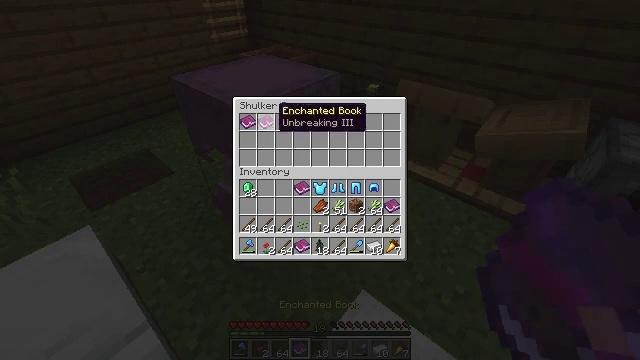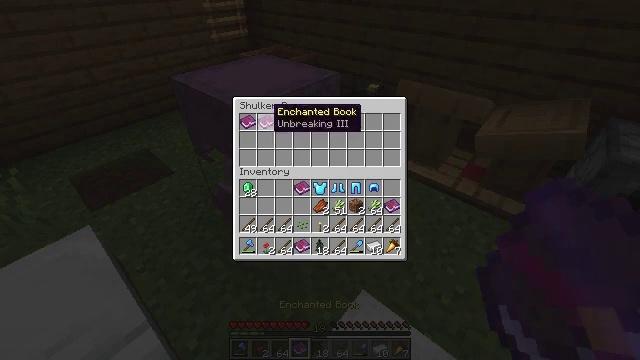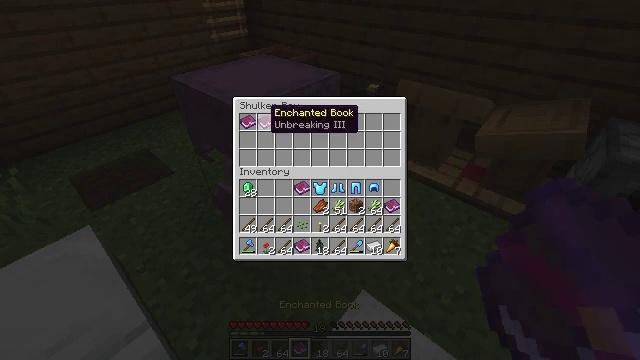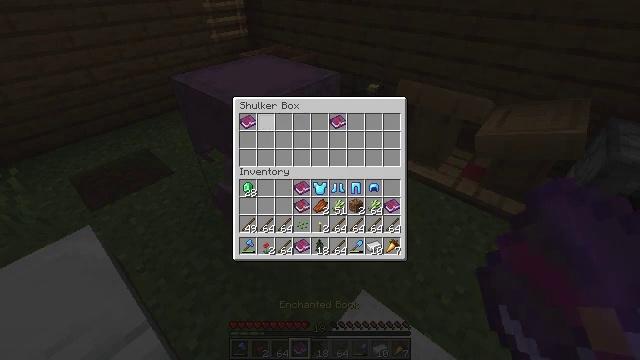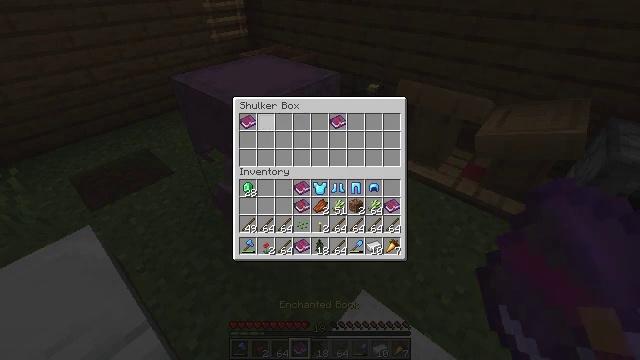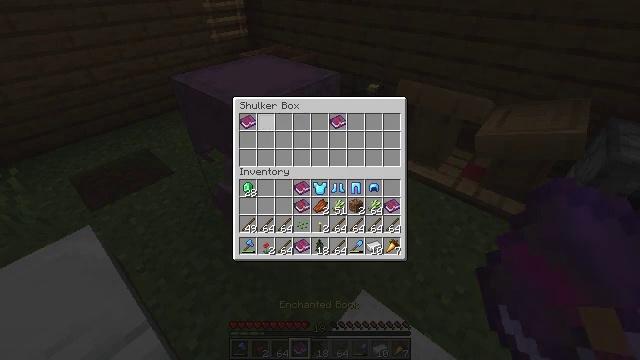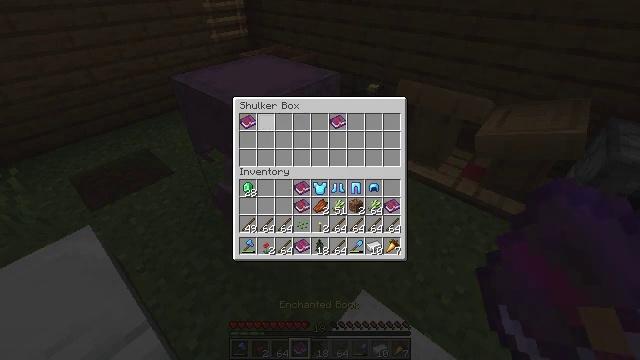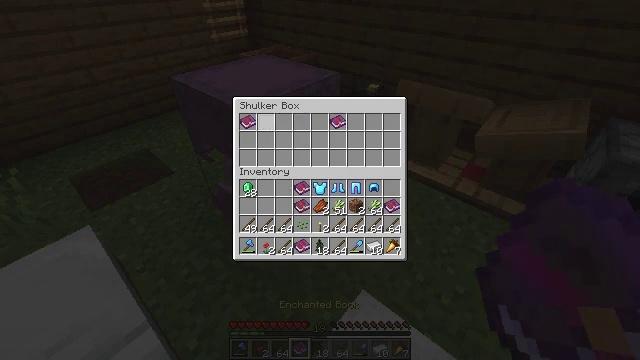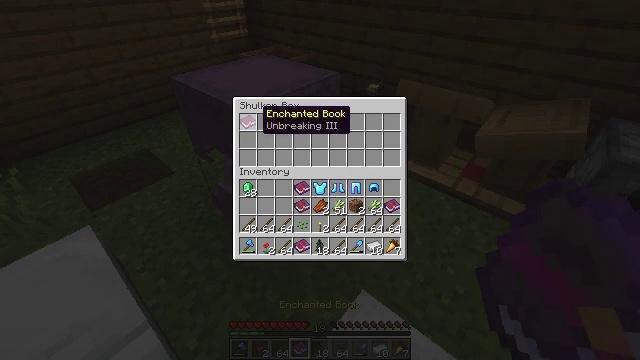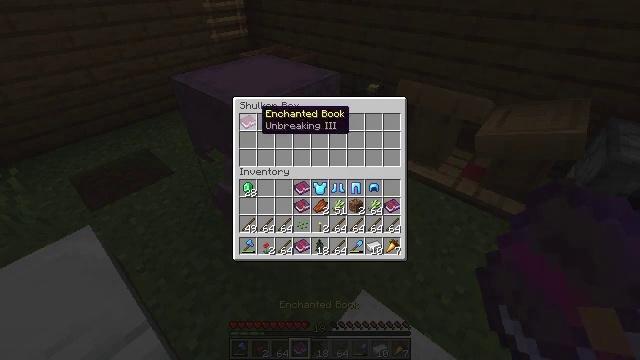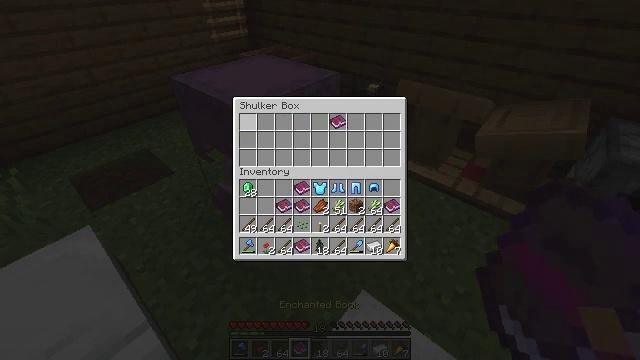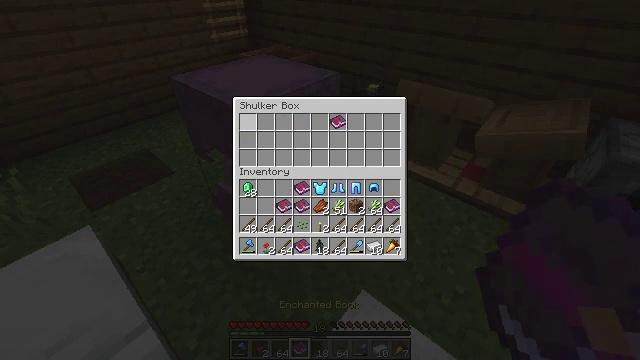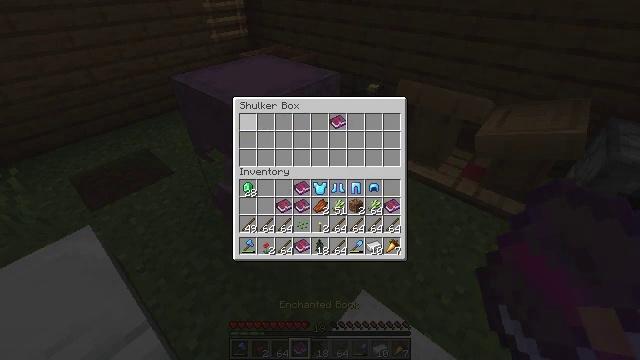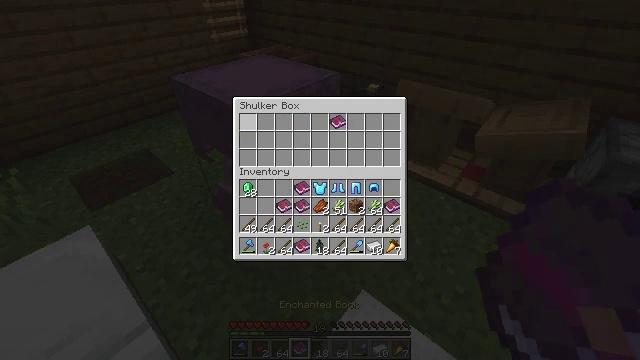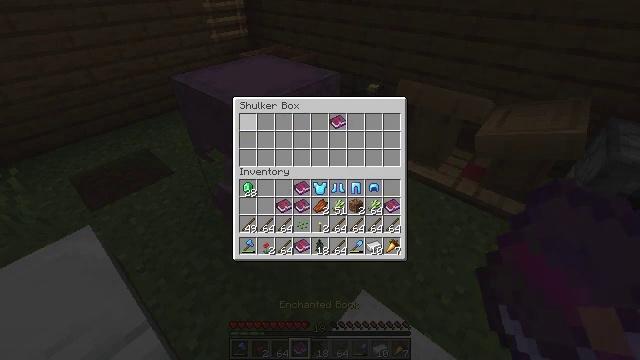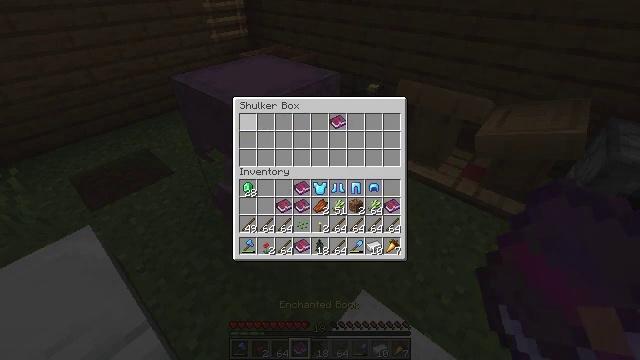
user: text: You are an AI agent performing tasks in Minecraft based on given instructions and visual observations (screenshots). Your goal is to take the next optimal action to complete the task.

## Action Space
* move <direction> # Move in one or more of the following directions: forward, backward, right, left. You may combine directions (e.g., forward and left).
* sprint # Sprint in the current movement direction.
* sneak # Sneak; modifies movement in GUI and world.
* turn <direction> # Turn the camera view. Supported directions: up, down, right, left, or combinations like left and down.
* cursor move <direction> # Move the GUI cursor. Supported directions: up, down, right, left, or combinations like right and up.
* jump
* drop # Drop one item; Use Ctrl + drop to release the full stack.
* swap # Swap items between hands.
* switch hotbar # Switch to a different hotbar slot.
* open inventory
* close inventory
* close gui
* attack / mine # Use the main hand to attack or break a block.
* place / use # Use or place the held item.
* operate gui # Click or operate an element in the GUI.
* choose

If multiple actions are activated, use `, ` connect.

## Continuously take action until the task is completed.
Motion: motion action
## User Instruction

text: Collect the shulker box to move it.
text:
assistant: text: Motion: sneak
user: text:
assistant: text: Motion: sneak
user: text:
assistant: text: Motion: sneak, operate gui
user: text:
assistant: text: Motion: sneak, operate gui
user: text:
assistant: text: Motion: sneak, operate gui
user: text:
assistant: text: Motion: sneak
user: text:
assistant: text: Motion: sneak
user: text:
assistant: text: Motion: sneak
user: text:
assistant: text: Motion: sneak
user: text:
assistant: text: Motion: sneak, operate gui
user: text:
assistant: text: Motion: sneak, operate gui
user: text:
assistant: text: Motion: sneak, operate gui
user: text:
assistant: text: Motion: sneak
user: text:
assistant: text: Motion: sneak
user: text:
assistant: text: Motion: sneak
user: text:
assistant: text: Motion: sneak
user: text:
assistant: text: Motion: close gui
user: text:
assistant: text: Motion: turn left, open inventory
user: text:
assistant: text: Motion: turn left, open inventory
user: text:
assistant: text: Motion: no_op
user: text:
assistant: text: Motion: no_op
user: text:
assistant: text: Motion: switch to hotbar 2
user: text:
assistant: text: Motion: switch to hotbar 2
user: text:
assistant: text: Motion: switch to hotbar 2
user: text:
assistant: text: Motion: turn left, attack / mine
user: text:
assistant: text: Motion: turn left, attack / mine
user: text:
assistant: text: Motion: turn left, attack / mine
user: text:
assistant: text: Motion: turn left, attack / mine
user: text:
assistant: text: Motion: attack / mine
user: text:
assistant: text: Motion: attack / mine